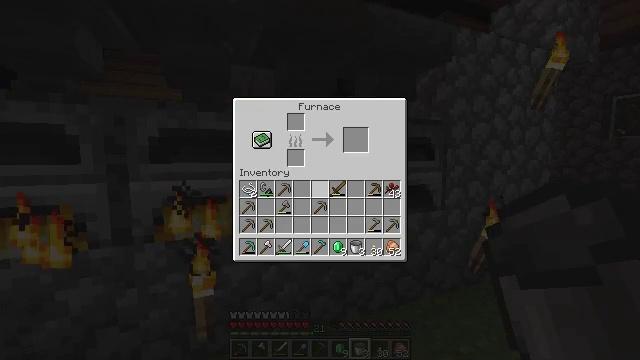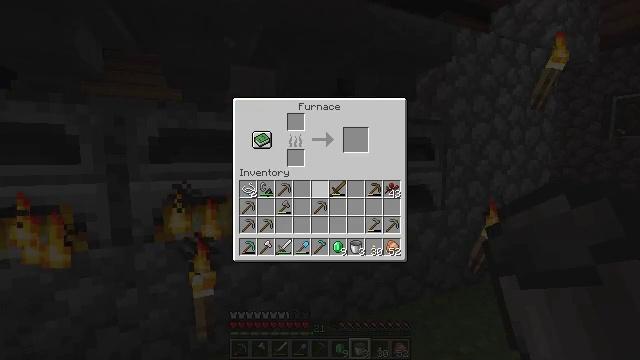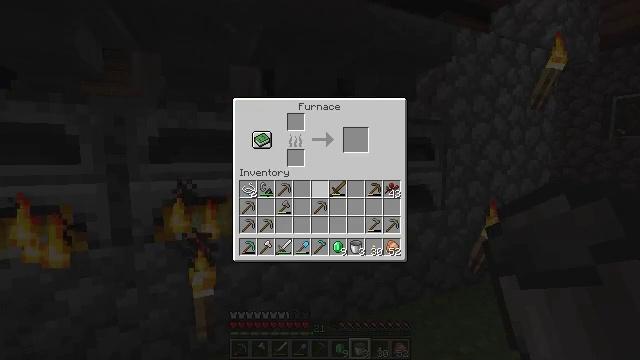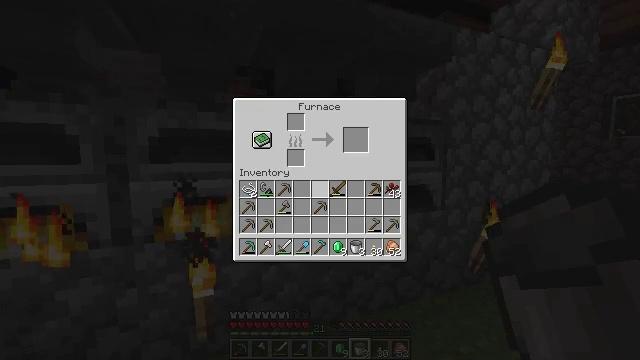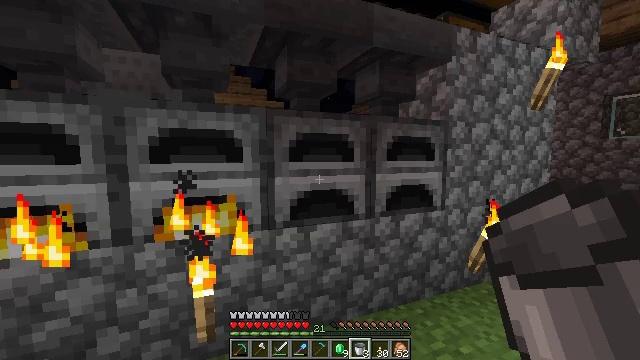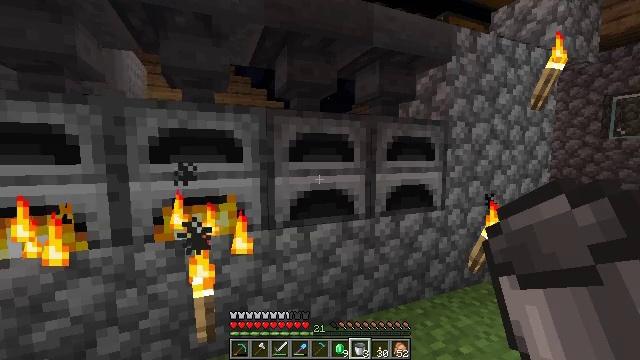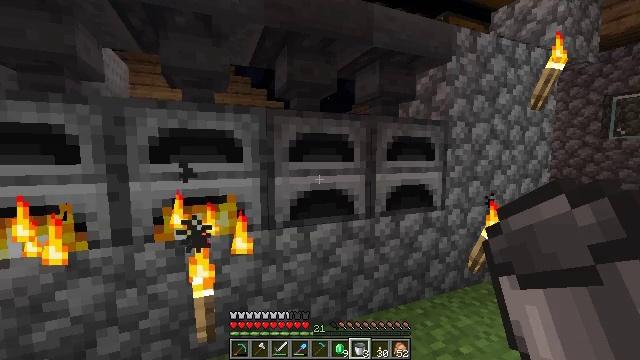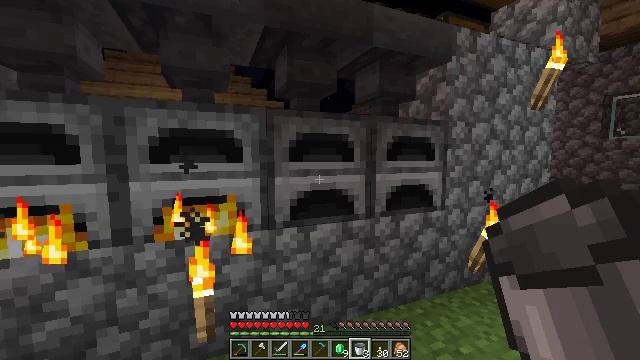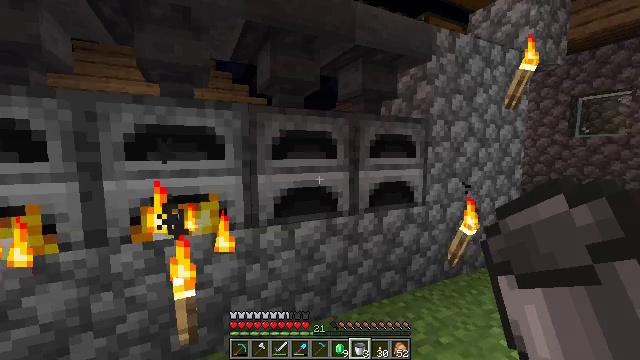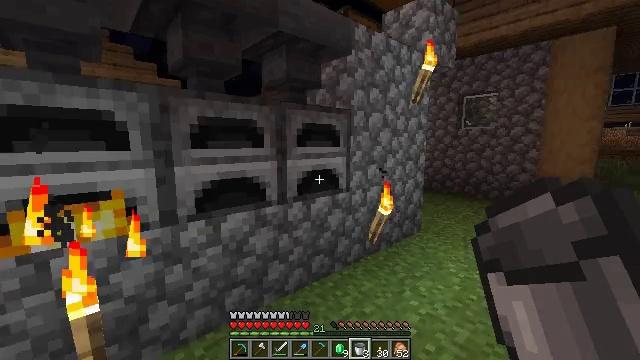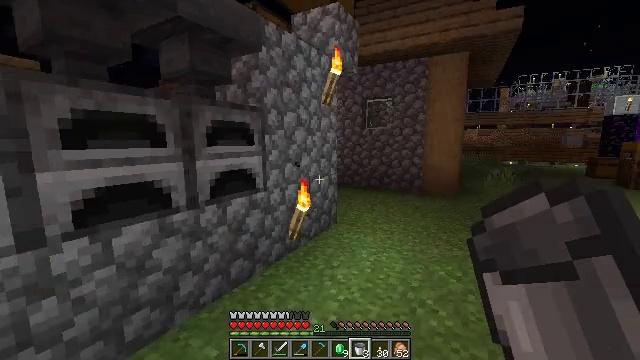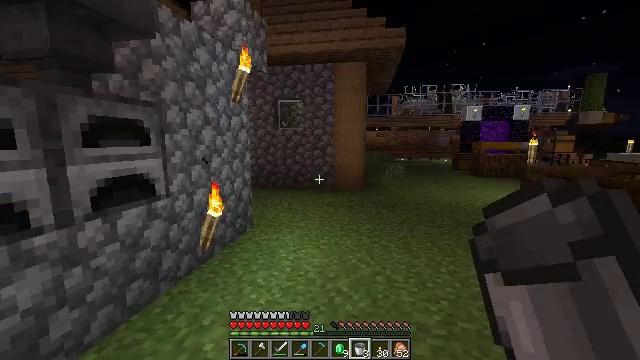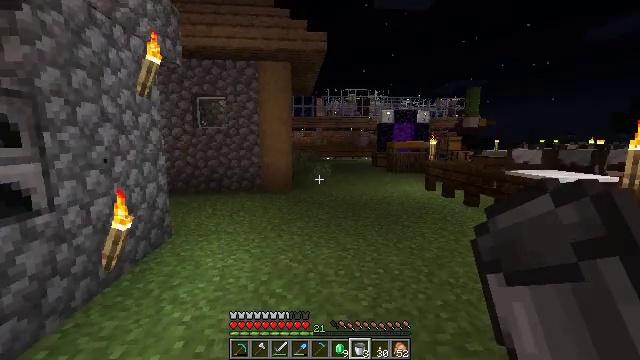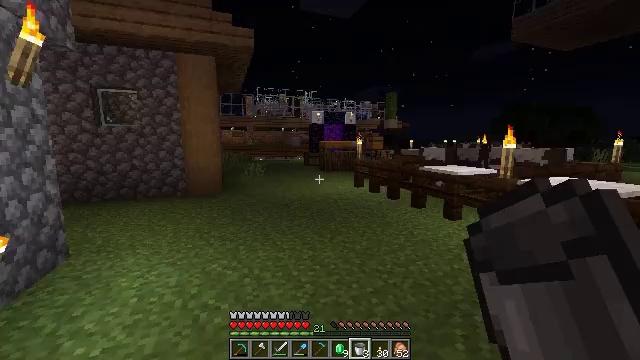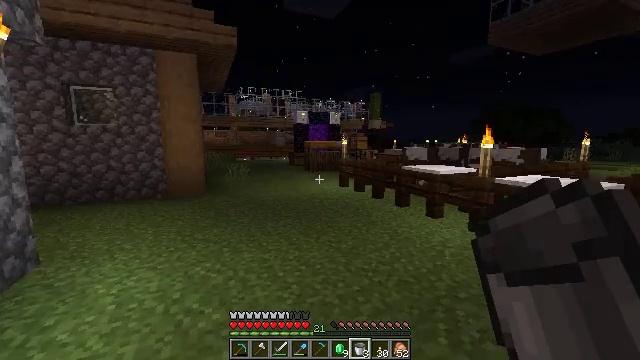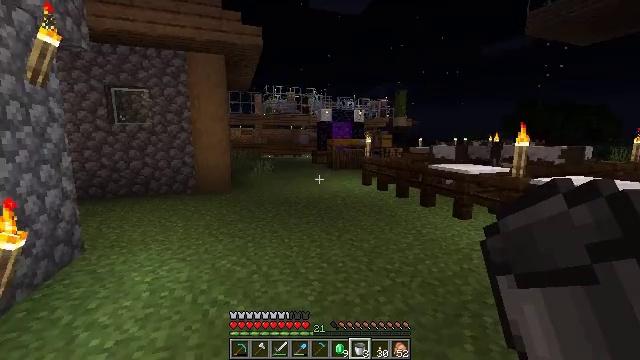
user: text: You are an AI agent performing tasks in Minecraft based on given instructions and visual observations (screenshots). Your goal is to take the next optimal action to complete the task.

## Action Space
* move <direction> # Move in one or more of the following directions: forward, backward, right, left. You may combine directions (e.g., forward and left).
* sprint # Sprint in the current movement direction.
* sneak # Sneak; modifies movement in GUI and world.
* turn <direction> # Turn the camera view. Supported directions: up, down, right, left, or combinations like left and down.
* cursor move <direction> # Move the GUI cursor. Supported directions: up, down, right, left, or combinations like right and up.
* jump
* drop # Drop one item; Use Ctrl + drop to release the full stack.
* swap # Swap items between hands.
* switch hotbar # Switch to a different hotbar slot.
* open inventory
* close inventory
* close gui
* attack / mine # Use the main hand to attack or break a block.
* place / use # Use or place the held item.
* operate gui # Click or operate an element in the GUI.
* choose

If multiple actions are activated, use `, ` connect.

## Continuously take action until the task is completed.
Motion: motion action
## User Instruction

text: Create gold nugget from gold ingot.
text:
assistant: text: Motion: no_op
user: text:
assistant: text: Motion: no_op
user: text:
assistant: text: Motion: no_op
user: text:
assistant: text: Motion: no_op
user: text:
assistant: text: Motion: no_op
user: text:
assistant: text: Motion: no_op
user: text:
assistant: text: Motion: no_op
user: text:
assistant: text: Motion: turn right
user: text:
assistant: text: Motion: turn right and down
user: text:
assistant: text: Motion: turn right
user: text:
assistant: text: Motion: turn right
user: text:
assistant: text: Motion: turn right
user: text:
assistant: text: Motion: turn right
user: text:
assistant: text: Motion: turn right
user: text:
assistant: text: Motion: turn left
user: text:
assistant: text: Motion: turn left
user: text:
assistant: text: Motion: turn left
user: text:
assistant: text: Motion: no_op
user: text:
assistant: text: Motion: move forward, turn right
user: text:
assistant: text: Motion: move forward
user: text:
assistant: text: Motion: move forward, turn left
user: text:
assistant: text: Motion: move forward
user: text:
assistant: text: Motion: move forward, turn right
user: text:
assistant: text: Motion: move forward, turn right
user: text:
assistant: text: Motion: move forward, sprint
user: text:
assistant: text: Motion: move forward, sprint, turn right
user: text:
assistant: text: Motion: move forward, sprint, turn right
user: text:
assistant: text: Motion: move forward, sprint, turn right
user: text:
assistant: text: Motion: move forward, sprint
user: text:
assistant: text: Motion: move forward